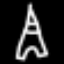
Label: The Eiffel Tower